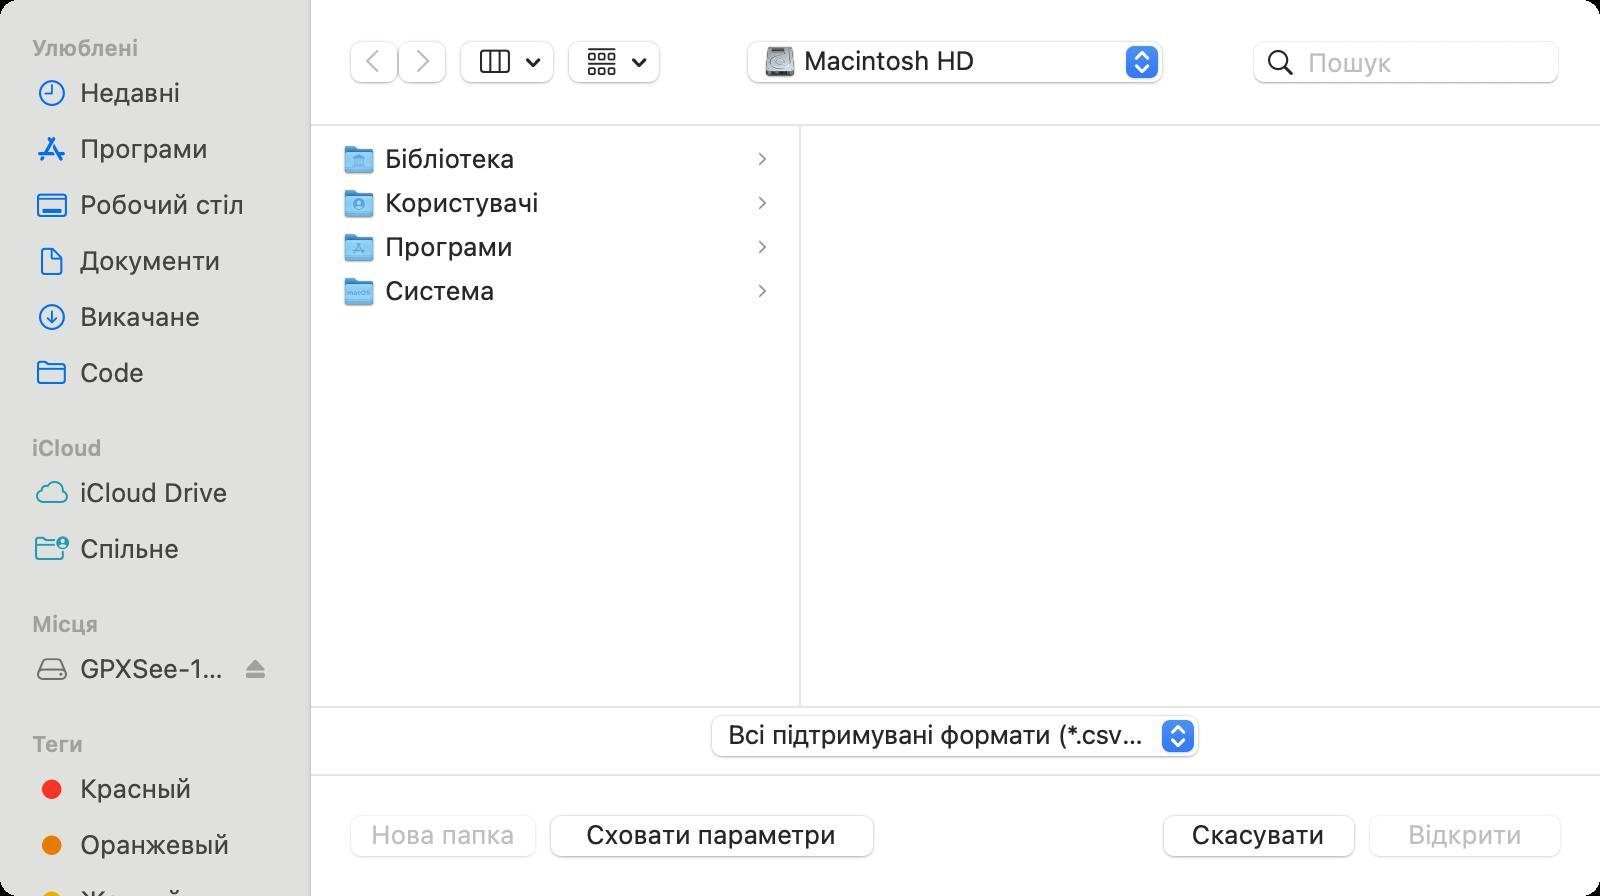
Accessibility tree:
{"name": "Відкрити_файл", "role": "AXWindow", "description": null, "role_description": "діалогове вікно", "value": null, "position": "464.00;178.00", "size": "800;448", "children": [{"name": null, "role": "AXSplitGroup", "description": null, "role_description": "група розділених областей", "value": null, "position": "0.00;0.00", "size": "800;448", "children": [{"name": null, "role": "AXScrollArea", "description": null, "role_description": "область прокручування", "value": null, "position": "0.00;0.00", "size": "154;448", "children": [{"name": null, "role": "AXOutline", "description": "бічна панель", "role_description": "структура", "value": null, "position": "0.00;0.00", "size": "154;730", "children": [{"name": null, "role": "AXRow", "description": null, "role_description": "рядок структури", "value": null, "position": "0.00;13.00", "size": "154;19", "children": [{"name": null, "role": "AXCell", "description": null, "role_description": "комірка", "value": null, "position": "10.00;13.00", "size": "134;19", "children": [{"name": null, "role": "AXStaticText", "description": null, "role_description": "текст", "value": "Улюблені", "position": "14.00;13.00", "size": "139;19", "children": []}]}]}, {"name": null, "role": "AXRow", "description": null, "role_description": "рядок структури", "value": null, "position": "0.00;32.00", "size": "154;28", "children": [{"name": null, "role": "AXCell", "description": null, "role_description": "комірка", "value": null, "position": "10.00;32.00", "size": "134;28", "children": [{"name": null, "role": "AXStaticText", "description": null, "role_description": "текст", "value": "Недавні", "position": "38.00;38.00", "size": "101;16", "children": []}, {"name": null, "role": "AXImage", "description": "годинник", "role_description": "зображення", "value": null, "position": "18.50;39.00", "size": "15;15", "children": []}]}]}, {"name": null, "role": "AXRow", "description": null, "role_description": "рядок структури", "value": null, "position": "0.00;60.00", "size": "154;28", "children": [{"name": null, "role": "AXCell", "description": null, "role_description": "комірка", "value": null, "position": "10.00;60.00", "size": "134;28", "children": [{"name": null, "role": "AXStaticText", "description": null, "role_description": "текст", "value": "Програми", "position": "38.00;66.00", "size": "101;16", "children": []}, {"name": null, "role": "AXImage", "description": "", "role_description": "зображення", "value": null, "position": "17.50;66.50", "size": "17;15", "children": []}]}]}, {"name": null, "role": "AXRow", "description": null, "role_description": "рядок структури", "value": null, "position": "0.00;88.00", "size": "154;28", "children": [{"name": null, "role": "AXCell", "description": null, "role_description": "комірка", "value": null, "position": "10.00;88.00", "size": "134;28", "children": [{"name": null, "role": "AXStaticText", "description": null, "role_description": "текст", "value": "Робочий стіл", "position": "38.00;94.00", "size": "101;16", "children": []}, {"name": null, "role": "AXImage", "description": "", "role_description": "зображення", "value": null, "position": "17.00;95.50", "size": "18;14", "children": []}]}]}, {"name": null, "role": "AXRow", "description": null, "role_description": "рядок структури", "value": null, "position": "0.00;116.00", "size": "154;28", "children": [{"name": null, "role": "AXCell", "description": null, "role_description": "комірка", "value": null, "position": "10.00;116.00", "size": "134;28", "children": [{"name": null, "role": "AXStaticText", "description": null, "role_description": "текст", "value": "Документи", "position": "38.00;122.00", "size": "101;16", "children": []}, {"name": null, "role": "AXImage", "description": "документ", "role_description": "зображення", "value": null, "position": "19.00;122.50", "size": "14;16", "children": []}]}]}, {"name": null, "role": "AXRow", "description": null, "role_description": "рядок структури", "value": null, "position": "0.00;144.00", "size": "154;28", "children": [{"name": null, "role": "AXCell", "description": null, "role_description": "комірка", "value": null, "position": "10.00;144.00", "size": "134;28", "children": [{"name": null, "role": "AXStaticText", "description": null, "role_description": "текст", "value": "Викачане", "position": "38.00;150.00", "size": "101;16", "children": []}, {"name": null, "role": "AXImage", "description": "Коло зі стрілкою вниз", "role_description": "зображення", "value": null, "position": "18.50;151.00", "size": "15;15", "children": []}]}]}, {"name": null, "role": "AXRow", "description": null, "role_description": "рядок структури", "value": null, "position": "0.00;172.00", "size": "154;28", "children": [{"name": null, "role": "AXCell", "description": null, "role_description": "комірка", "value": null, "position": "10.00;172.00", "size": "134;28", "children": [{"name": null, "role": "AXStaticText", "description": null, "role_description": "текст", "value": "Code", "position": "38.00;178.00", "size": "101;16", "children": []}, {"name": null, "role": "AXImage", "description": "перемістити", "role_description": "зображення", "value": null, "position": "17.00;179.00", "size": "18;14", "children": []}]}]}, {"name": null, "role": "AXRow", "description": null, "role_description": "рядок структури", "value": null, "position": "0.00;213.00", "size": "154;19", "children": [{"name": null, "role": "AXCell", "description": null, "role_description": "комірка", "value": null, "position": "10.00;213.00", "size": "134;19", "children": [{"name": null, "role": "AXStaticText", "description": null, "role_description": "текст", "value": "iCloud", "position": "14.00;213.00", "size": "139;19", "children": []}]}]}, {"name": null, "role": "AXRow", "description": null, "role_description": "рядок структури", "value": null, "position": "0.00;232.00", "size": "154;28", "children": [{"name": null, "role": "AXCell", "description": null, "role_description": "комірка", "value": null, "position": "10.00;232.00", "size": "134;28", "children": [{"name": null, "role": "AXStaticText", "description": null, "role_description": "текст", "value": "iCloud Drive", "position": "38.00;238.00", "size": "101;16", "children": []}, {"name": null, "role": "AXImage", "description": "iCloud", "role_description": "зображення", "value": null, "position": "17.00;238.50", "size": "18;14", "children": []}]}]}, {"name": null, "role": "AXRow", "description": null, "role_description": "рядок структури", "value": null, "position": "0.00;260.00", "size": "154;28", "children": [{"name": null, "role": "AXCell", "description": null, "role_description": "комірка", "value": null, "position": "10.00;260.00", "size": "134;28", "children": [{"name": null, "role": "AXStaticText", "description": null, "role_description": "текст", "value": "Спільне", "position": "38.00;266.00", "size": "101;16", "children": []}, {"name": null, "role": "AXImage", "description": "Спільна папка", "role_description": "зображення", "value": null, "position": "16.00;266.00", "size": "20;15", "children": []}]}]}, {"name": null, "role": "AXRow", "description": null, "role_description": "рядок структури", "value": null, "position": "0.00;301.00", "size": "154;19", "children": [{"name": null, "role": "AXCell", "description": null, "role_description": "комірка", "value": null, "position": "10.00;301.00", "size": "134;19", "children": [{"name": null, "role": "AXStaticText", "description": null, "role_description": "текст", "value": "Місця", "position": "14.00;301.00", "size": "139;19", "children": []}]}]}, {"name": null, "role": "AXRow", "description": null, "role_description": "рядок структури", "value": null, "position": "0.00;320.00", "size": "154;28", "children": [{"name": null, "role": "AXCell", "description": null, "role_description": "комірка", "value": null, "position": "10.00;320.00", "size": "134;28", "children": [{"name": null, "role": "AXStaticText", "description": null, "role_description": "текст", "value": "GPXSee-13.23", "position": "38.00;326.00", "size": "82;16", "children": []}, {"name": null, "role": "AXImage", "description": "", "role_description": "зображення", "value": null, "position": "17.00;328.00", "size": "18;13", "children": []}, {"name": "Вийняти", "role": "AXButton", "description": "вийняти", "role_description": "кнопка", "value": null, "position": "121.50;328.00", "size": "13;12", "children": []}]}]}, {"name": null, "role": "AXRow", "description": null, "role_description": "рядок структури", "value": null, "position": "0.00;361.00", "size": "154;19", "children": [{"name": null, "role": "AXCell", "description": null, "role_description": "комірка", "value": null, "position": "10.00;361.00", "size": "134;19", "children": [{"name": null, "role": "AXStaticText", "description": null, "role_description": "текст", "value": "Теги", "position": "14.00;361.00", "size": "139;19", "children": []}]}]}, {"name": null, "role": "AXRow", "description": null, "role_description": "рядок структури", "value": null, "position": "0.00;380.00", "size": "154;28", "children": [{"name": null, "role": "AXCell", "description": null, "role_description": "комірка", "value": null, "position": "10.00;380.00", "size": "134;28", "children": [{"name": null, "role": "AXStaticText", "description": null, "role_description": "текст", "value": "Красный", "position": "38.00;386.00", "size": "101;16", "children": []}, {"name": null, "role": "AXImage", "description": "", "role_description": "зображення", "value": null, "position": "20.00;388.50", "size": "12;12", "children": []}]}]}, {"name": null, "role": "AXRow", "description": null, "role_description": "рядок структури", "value": null, "position": "0.00;408.00", "size": "154;28", "children": [{"name": null, "role": "AXCell", "description": null, "role_description": "комірка", "value": null, "position": "10.00;408.00", "size": "134;28", "children": [{"name": null, "role": "AXStaticText", "description": null, "role_description": "текст", "value": "Оранжевый", "position": "38.00;414.00", "size": "101;16", "children": []}, {"name": null, "role": "AXImage", "description": "", "role_description": "зображення", "value": null, "position": "20.00;416.50", "size": "12;12", "children": []}]}]}, {"name": null, "role": "AXRow", "description": null, "role_description": "рядок структури", "value": null, "position": "0.00;436.00", "size": "154;28", "children": [{"name": null, "role": "AXCell", "description": null, "role_description": "комірка", "value": null, "position": "10.00;436.00", "size": "134;28", "children": [{"name": null, "role": "AXStaticText", "description": null, "role_description": "текст", "value": "Желтый", "position": "38.00;442.00", "size": "101;16", "children": []}, {"name": null, "role": "AXImage", "description": "", "role_description": "зображення", "value": null, "position": "20.00;444.50", "size": "12;12", "children": []}]}]}, {"name": null, "role": "AXRow", "description": null, "role_description": "рядок структури", "value": null, "position": "0.00;464.00", "size": "154;28", "children": [{"name": null, "role": "AXCell", "description": null, "role_description": "комірка", "value": null, "position": "10.00;464.00", "size": "134;28", "children": [{"name": null, "role": "AXStaticText", "description": null, "role_description": "текст", "value": "Зеленый", "position": "38.00;470.00", "size": "101;16", "children": []}, {"name": null, "role": "AXImage", "description": "", "role_description": "зображення", "value": null, "position": "20.00;472.50", "size": "12;12", "children": []}]}]}, {"name": null, "role": "AXRow", "description": null, "role_description": "рядок структури", "value": null, "position": "0.00;492.00", "size": "154;28", "children": [{"name": null, "role": "AXCell", "description": null, "role_description": "комірка", "value": null, "position": "10.00;492.00", "size": "134;28", "children": [{"name": null, "role": "AXStaticText", "description": null, "role_description": "текст", "value": "Синий", "position": "38.00;498.00", "size": "101;16", "children": []}, {"name": null, "role": "AXImage", "description": "", "role_description": "зображення", "value": null, "position": "20.00;500.50", "size": "12;12", "children": []}]}]}, {"name": null, "role": "AXRow", "description": null, "role_description": "рядок структури", "value": null, "position": "0.00;520.00", "size": "154;28", "children": [{"name": null, "role": "AXCell", "description": null, "role_description": "комірка", "value": null, "position": "10.00;520.00", "size": "134;28", "children": [{"name": null, "role": "AXStaticText", "description": null, "role_description": "текст", "value": "Лиловый", "position": "38.00;526.00", "size": "101;16", "children": []}, {"name": null, "role": "AXImage", "description": "", "role_description": "зображення", "value": null, "position": "20.00;528.50", "size": "12;12", "children": []}]}]}, {"name": null, "role": "AXRow", "description": null, "role_description": "рядок структури", "value": null, "position": "0.00;548.00", "size": "154;28", "children": [{"name": null, "role": "AXCell", "description": null, "role_description": "комірка", "value": null, "position": "10.00;548.00", "size": "134;28", "children": [{"name": null, "role": "AXStaticText", "description": null, "role_description": "текст", "value": "Серый", "position": "38.00;554.00", "size": "101;16", "children": []}, {"name": null, "role": "AXImage", "description": "", "role_description": "зображення", "value": null, "position": "20.00;556.50", "size": "12;12", "children": []}]}]}, {"name": null, "role": "AXRow", "description": null, "role_description": "рядок структури", "value": null, "position": "0.00;576.00", "size": "154;28", "children": [{"name": null, "role": "AXCell", "description": null, "role_description": "комірка", "value": null, "position": "10.00;576.00", "size": "134;28", "children": [{"name": null, "role": "AXStaticText", "description": null, "role_description": "текст", "value": "Усі мітки…", "position": "38.00;582.00", "size": "101;16", "children": []}, {"name": null, "role": "AXImage", "description": "", "role_description": "зображення", "value": null, "position": "20.00;584.50", "size": "12;12", "children": []}]}]}, {"name": null, "role": "AXRow", "description": null, "role_description": "рядок структури", "value": null, "position": "0.00;617.00", "size": "154;19", "children": [{"name": null, "role": "AXCell", "description": null, "role_description": "комірка", "value": null, "position": "10.00;617.00", "size": "134;19", "children": [{"name": null, "role": "AXStaticText", "description": null, "role_description": "текст", "value": "Матеріали", "position": "14.00;617.00", "size": "139;19", "children": []}]}]}, {"name": null, "role": "AXRow", "description": null, "role_description": "рядок структури", "value": null, "position": "0.00;636.00", "size": "154;28", "children": [{"name": null, "role": "AXCell", "description": null, "role_description": "комірка", "value": null, "position": "10.00;636.00", "size": "134;28", "children": [{"name": null, "role": "AXStaticText", "description": null, "role_description": "текст", "value": "Музика", "position": "38.00;642.00", "size": "101;16", "children": []}, {"name": null, "role": "AXImage", "description": "", "role_description": "зображення", "value": null, "position": "18.50;642.50", "size": "15;16", "children": []}]}]}, {"name": null, "role": "AXRow", "description": null, "role_description": "рядок структури", "value": null, "position": "0.00;664.00", "size": "154;28", "children": [{"name": null, "role": "AXCell", "description": null, "role_description": "комірка", "value": null, "position": "10.00;664.00", "size": "134;28", "children": [{"name": null, "role": "AXStaticText", "description": null, "role_description": "текст", "value": "Фото", "position": "38.00;670.00", "size": "101;16", "children": []}, {"name": null, "role": "AXImage", "description": "камера", "role_description": "зображення", "value": null, "position": "16.50;670.50", "size": "19;15", "children": []}]}]}, {"name": null, "role": "AXRow", "description": null, "role_description": "рядок структури", "value": null, "position": "0.00;692.00", "size": "154;28", "children": [{"name": null, "role": "AXCell", "description": null, "role_description": "комірка", "value": null, "position": "10.00;692.00", "size": "134;28", "children": [{"name": null, "role": "AXStaticText", "description": null, "role_description": "текст", "value": "Фільми", "position": "38.00;698.00", "size": "101;16", "children": []}, {"name": null, "role": "AXImage", "description": "фільм", "role_description": "зображення", "value": null, "position": "16.50;698.50", "size": "19;15", "children": []}]}]}, {"name": null, "role": "AXColumn", "description": null, "role_description": "стовпчик", "value": null, "position": "10.00;0.00", "size": "134;730", "children": []}]}, {"name": null, "role": "AXScrollBar", "description": null, "role_description": "смуга прокручування", "value": 0.0, "position": "138.50;0.00", "size": "16;448", "children": [{"name": null, "role": "AXValueIndicator", "description": null, "role_description": "індикатор значення", "value": 0.0, "position": "142.50;1.00", "size": "12;274", "children": []}, {"name": null, "role": "AXButton", "description": null, "role_description": "кнопка-стрілка збільшення", "value": null, "position": "138.50;0.00", "size": "0;0", "children": []}, {"name": null, "role": "AXButton", "description": null, "role_description": "кнопка-стрілка зменшення", "value": null, "position": "138.50;0.00", "size": "0;0", "children": []}, {"name": null, "role": "AXButton", "description": null, "role_description": "кнопка наступної сторінки", "value": null, "position": "142.50;275.00", "size": "12;173", "children": []}, {"name": null, "role": "AXButton", "description": null, "role_description": "кнопка попередньої сторінки", "value": null, "position": "142.50;0.00", "size": "12;1", "children": []}]}]}, {"name": null, "role": "AXSplitter", "description": null, "role_description": "роздільник", "value": 154.5, "position": "154.50;0.00", "size": "1;448", "children": []}, {"name": null, "role": "AXSplitGroup", "description": null, "role_description": "група розділених областей", "value": null, "position": "155.50;0.00", "size": "644;448", "children": [{"name": null, "role": "AXBrowser", "description": "перегляд стовпчиками", "role_description": "браузер", "value": null, "position": "155.50;0.00", "size": "644;448", "children": [{"name": null, "role": "AXScrollArea", "description": null, "role_description": "область прокручування", "value": null, "position": "155.50;0.00", "size": "644;448", "children": [{"name": null, "role": "AXScrollArea", "description": null, "role_description": "область прокручування", "value": null, "position": "155.50;63.00", "size": "245;290", "children": [{"name": null, "role": "AXList", "description": null, "role_description": "список", "value": null, "position": "155.50;63.00", "size": "244;290", "children": [{"name": null, "role": "AXGroup", "description": null, "role_description": "група", "value": null, "position": "171.50;68.00", "size": "206;23", "children": [{"name": null, "role": "AXImage", "description": null, "role_description": "зображення", "value": null, "position": "171.50;71.50", "size": "16;16", "children": []}, {"name": null, "role": "AXTextField", "description": null, "role_description": "текстове поле", "value": "Бібліотека", "position": "190.50;71.00", "size": "73;16", "children": []}]}, {"name": null, "role": "AXGroup", "description": null, "role_description": "група", "value": null, "position": "171.50;90.00", "size": "206;23", "children": [{"name": null, "role": "AXImage", "description": null, "role_description": "зображення", "value": null, "position": "171.50;93.50", "size": "16;16", "children": []}, {"name": null, "role": "AXTextField", "description": null, "role_description": "текстове поле", "value": "Користувачі", "position": "190.50;93.00", "size": "85;16", "children": []}]}, {"name": null, "role": "AXGroup", "description": null, "role_description": "група", "value": null, "position": "171.50;112.00", "size": "206;23", "children": [{"name": null, "role": "AXImage", "description": null, "role_description": "зображення", "value": null, "position": "171.50;115.50", "size": "16;16", "children": []}, {"name": null, "role": "AXTextField", "description": null, "role_description": "текстове поле", "value": "Програми", "position": "190.50;115.00", "size": "72;16", "children": []}]}, {"name": null, "role": "AXGroup", "description": null, "role_description": "група", "value": null, "position": "171.50;134.00", "size": "206;23", "children": [{"name": null, "role": "AXImage", "description": null, "role_description": "зображення", "value": null, "position": "171.50;137.50", "size": "16;16", "children": []}, {"name": null, "role": "AXTextField", "description": null, "role_description": "текстове поле", "value": "Система", "position": "190.50;137.00", "size": "63;16", "children": []}]}]}, {"name": null, "role": "AXScrollBar", "description": null, "role_description": "смуга прокручування", "value": 0.0, "position": "383.50;63.00", "size": "16;290", "children": []}]}]}]}]}]}, {"name": null, "role": "AXGroup", "description": null, "role_description": "група", "value": null, "position": "172.50;19.00", "size": "53;24", "children": [{"name": null, "role": "AXButton", "description": "назад", "role_description": "кнопка", "value": null, "position": "172.50;19.00", "size": "27;24", "children": []}, {"name": null, "role": "AXButton", "description": "уперед", "role_description": "кнопка", "value": null, "position": "199.50;19.00", "size": "26;24", "children": []}]}, {"name": "", "role": "AXMenuButton", "description": "перегляд стовпчиками", "role_description": "кнопка меню", "value": null, "position": "227.50;20.00", "size": "53;25", "children": []}, {"name": "", "role": "AXMenuButton", "description": "", "role_description": "кнопка меню", "value": null, "position": "281.50;20.00", "size": "52;25", "children": []}, {"name": "Куди:", "role": "AXPopUpButton", "description": null, "role_description": "кнопка спливного меню", "value": "Macintosh HD", "position": "371.00;20.00", "size": "214;25", "children": []}, {"name": null, "role": "AXTextField", "description": null, "role_description": "пошукове текстове поле", "value": null, "position": "626.00;20.00", "size": "154;22", "children": [{"name": "", "role": "AXButton", "description": "пошук", "role_description": "кнопка", "value": null, "position": "628.00;20.00", "size": "25;22", "children": []}]}, {"name": null, "role": "AXStaticText", "description": null, "role_description": "текст", "value": "", "position": "252.50;359.00", "size": "100;25", "children": []}, {"name": null, "role": "AXPopUpButton", "description": null, "role_description": "кнопка спливного меню", "value": "Всі підтримувані формати (*.csv *.cup *.fit *.geojson *.ghp *.gpi *.gpx *.igc *.itn *.jpeg *.jpg *.json *.kml *.kmz *.loc *.nmea *.omd *.ov2 *.plt *.rte *.slf *.sml *.tcx *.trk *.wpt)", "position": "352.50;357.00", "size": "250;25", "children": []}, {"name": "Нова_папка", "role": "AXButton", "description": null, "role_description": "кнопка", "value": null, "position": "168.50;403.00", "size": "106;32", "children": []}, {"name": "Сховати_параметри", "role": "AXButton", "description": null, "role_description": "кнопка", "value": null, "position": "268.50;403.00", "size": "175;32", "children": []}, {"name": "Скасувати", "role": "AXButton", "description": null, "role_description": "кнопка", "value": null, "position": "575.00;403.00", "size": "109;32", "children": []}, {"name": "Відкрити", "role": "AXButton", "description": null, "role_description": "кнопка", "value": null, "position": "678.00;403.00", "size": "109;32", "children": []}]}